Question: This question is for all NoSQL and specially mongoDB experts out there. I started by designing a relational DB for a project but client wants us to use a DB that can easily scale. To achieve this we have decided to use mongoDB. These days I am having trouble mapping my relational model for NoSQL. I have a users table which has a many-to-many relation with a lot of other tables as illustrated below:

I have a few options when converting it for mongoDB:
'''
users:{
_id:<user_id>,
battles:{[battle1, battle2, ...]},
items:{[item1, item2, ...]},
locations:{[location1, location2, ...]},
units:{[unit1, unit2, ...]},
}
battles:{
<battle_info>
}
locations:{
<location_info>
}
units:{
<units_info>
}
items:{
<items_info>
}
'''
'''
users:{
_id:<user_id>,
battles:{[battle1_id, battle2_id, ...]},
items:{[item1_id, item2_id, ...]},
locations:{[location1_id, location2_id, ...]},
units:{[unit1_id, unit2_id, ...]},
}
battles:{
<battle_info>
}
locations:{
<location_info>
}
units:{
<units_info>
}
items:{
<items_info>
}
'''
'''
users:{
_id:<user_id>,
}
battles:{
<battle_info>,
user:{[user1_id, user2_id, ...]}
}
locations:{
<location_info>,
user:{[user1_id, user2_id, ...]}
}
units:{
<units_info>,
user:{[user1_id, user2_id, ...]}
}
items:{
<items_info>,
user:{[user1_id, user2_id, ...]}
}
'''
Option 1 has a lot of duplication as we are adding complete rows of other tables. One issue I see in this is that if a certain item or battle is updated, we will have to find all occurrences of it in users table and update them as well. But this gives us the advantage of always having a complete users object which can be handed to client application at time of login.
Option 2 is more relational where we only have mongoIds of other tables in users table. Advantage of this options is that updating a battle or item doesn't have much cost as rows are referenced not copied. On the other hand, when user logs in we will have to find all referenced units, battles, items, and locations to respond with a complete users object.
Option 3 is opposite to option 2 where mongoIds of users table are kept in other tables. This option doesn't appeal much to me.
I would really appreciate of someone can guide me or come up with a better model.
Edit:
Basically this is an mmorpg game where multiple clients apps will connect to server through webservices. We have got a local db at client to store data. I want a model through which server can respond with a complete user object and then update or insert data changed on client apps.
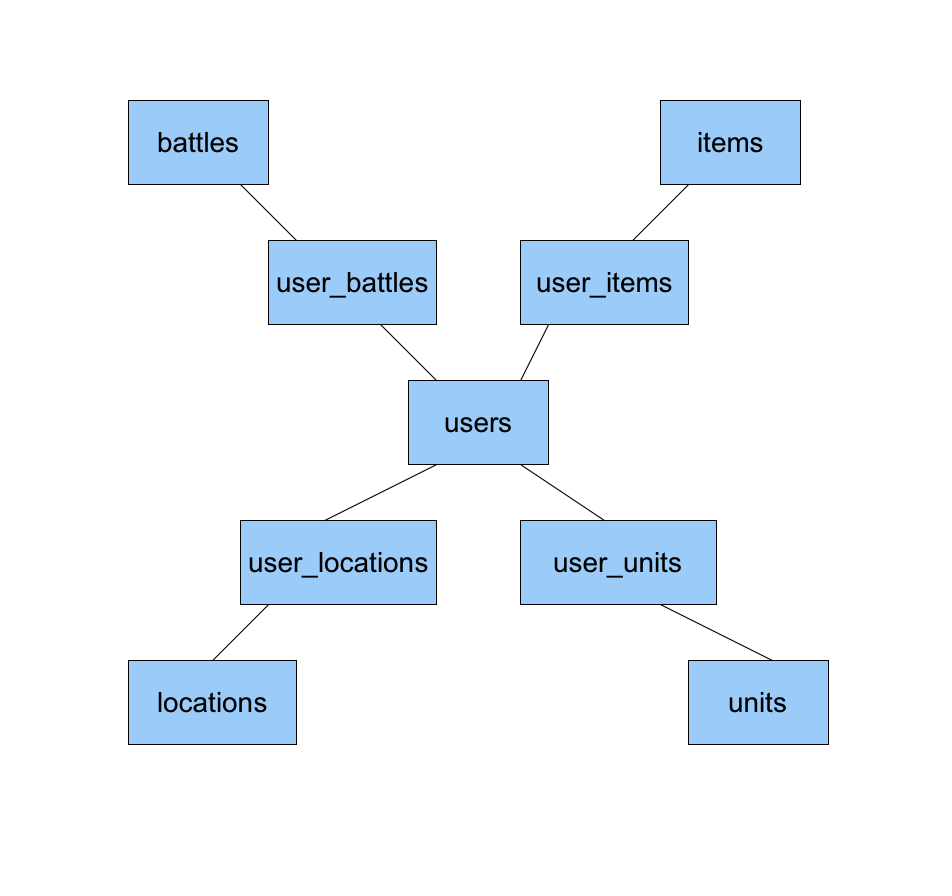
Answer: First, NoSQL is one size fits all. In SQL, almost every 1:N and M:N relation is modeled in the same way. The NoSQL philosophy is that the way you model the data depends on the data and its use patterns.
Second, I agree with Mark Baker: Scaling is hard, and it's achieved by loosening constraints. It's not a technology matter. I love working with MongoDB, but for other reasons (no need to code ugly SQL; no need for complicated, bloated ORM; etc.)
Now let's review your options:
copies more data than needed. You will often have to denormalize data, but never all of it. If so, it's cheaper to fetch the referenced object.
they are very similar. The key here is: who's writing? You don't want a lot of clients having write-access to the same document, because that will force you to use a locking mechanism, and/or restrict yourself to modifier operations only. Therefore, option 2 is probably better than 3. However, if A attacks B, they'd also trigger a write to user B, so you have to make sure your writes are safe.
Partial denormalization: Your user object seems to be most important, so how about this:
'''
user {
battles : [ {"Name" : "The battle of foo", "Id" : 4354 }, ... ]
...
}
'''
This will make it easier to show e.g. a user dashboard, because you don't need to know all the details in the dashboard. Note: the data structure is then coupled to details of the presentation.
Data on edges. Often, the relation needs to hold data as well:
'''
user {
battles : [ {"Name" : "The battle of foo", "unitsLost" : 54, "Id" : 34354 }, ... ]
}
'''
here, 'unitsLost' is specific to the user and the battle, hence the data sits on the edge of the graph. Contrary to the battle's name, this data is not denormalized.
Linker collections. Of course, such 'edge-data' can grow huge and might even call for a separate collection (linker collection). This fully eliminates the problem of access locks:
'''
user {
"_id" : 3443
}
userBattles {
userId : 3443,
battleId : 4354,
unitsLost : 43,
itemsWon : [ <some list > ],
// much more data
}
'''
Which of these is best depends on a lot of details of your application. If users make a lot of clicks (i.e. you have a fine-grained interface), it makes sense to split up objects like in option 4 or 6. If you really need all data in one batch, partial denormalization doesn't help, so option 2 would be preferable. Keep in mind the multiple writer problem.